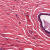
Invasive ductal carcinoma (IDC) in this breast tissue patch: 0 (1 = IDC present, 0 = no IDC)